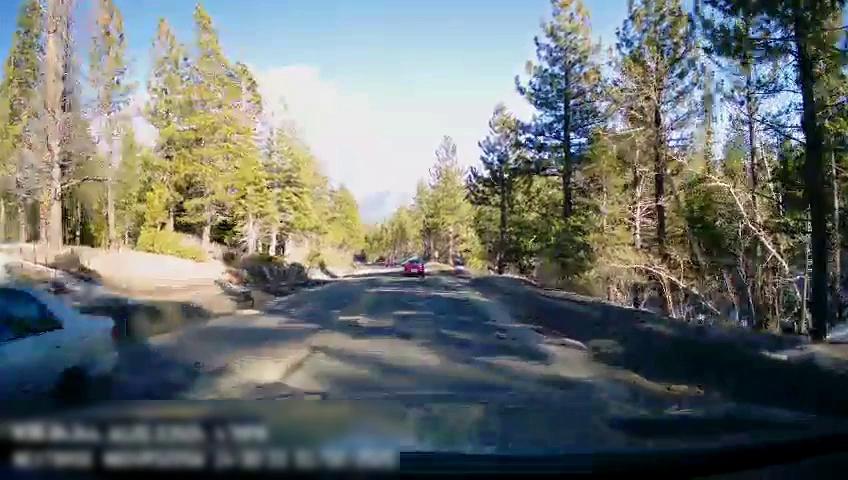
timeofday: Day
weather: Sunny
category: Drivable Space
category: Vehicles | Car
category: Vehicles | SUV
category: Vehicles | Car
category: Lanes | Opposite Lane
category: Lanes | Current Lane